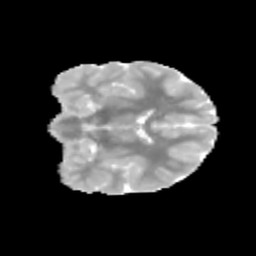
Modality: MD
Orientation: coronal
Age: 10
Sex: male
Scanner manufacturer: siemens
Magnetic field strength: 3 T
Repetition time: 3.8 s
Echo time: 0.07 s